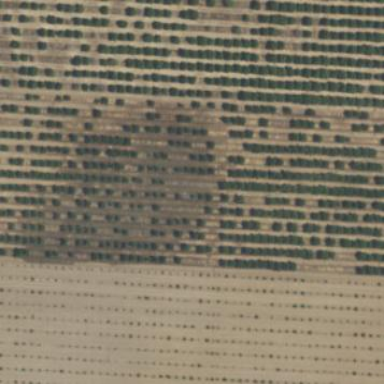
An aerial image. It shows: Orchard.